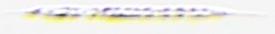
Label: Rhizosolenia